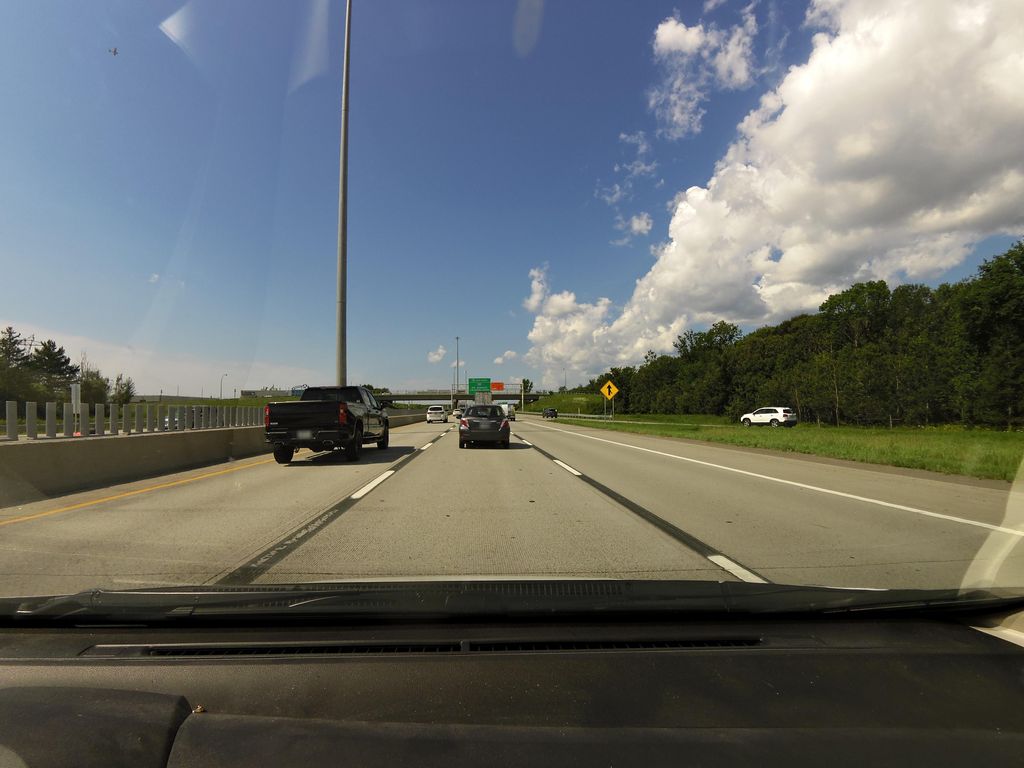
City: quebec_city